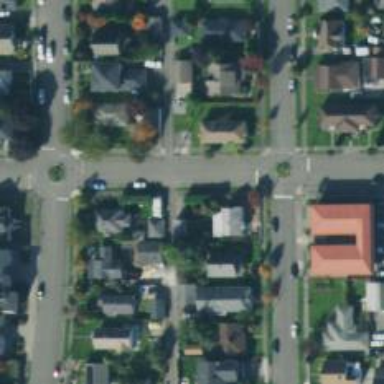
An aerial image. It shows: Alley classified as service road.